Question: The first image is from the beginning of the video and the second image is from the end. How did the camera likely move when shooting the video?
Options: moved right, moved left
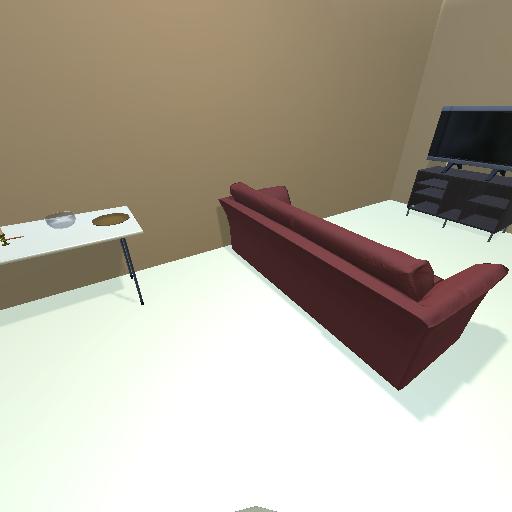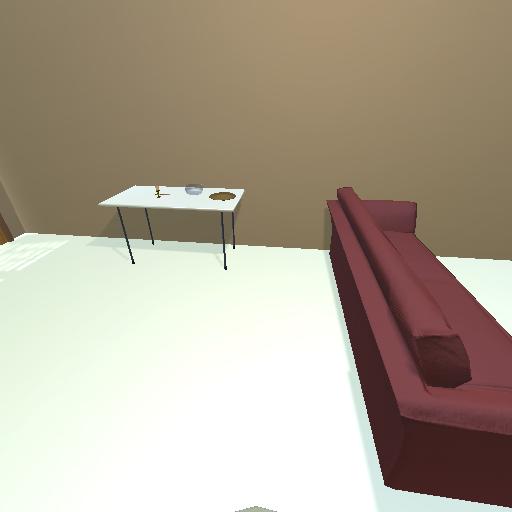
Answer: moved right